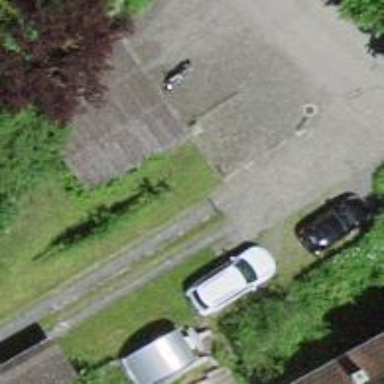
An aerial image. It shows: Garage.